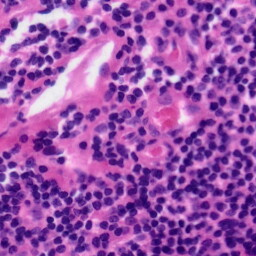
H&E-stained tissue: Tonsil